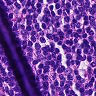
Metastatic tissue present: no